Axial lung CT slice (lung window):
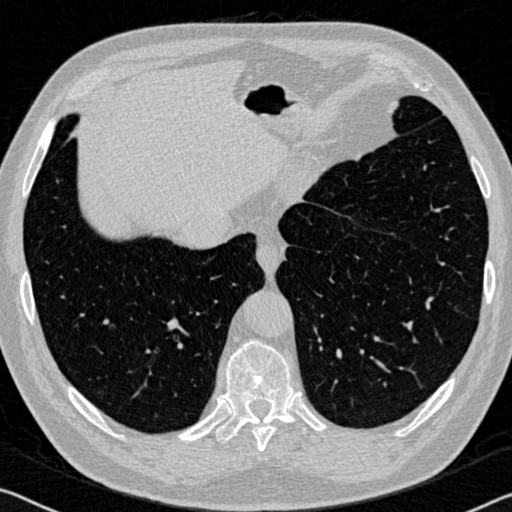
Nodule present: no